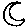
Label: moon